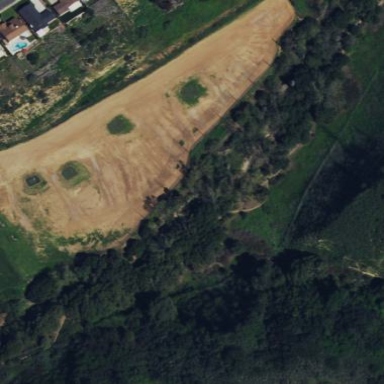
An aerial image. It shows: Grassy area designated as driving range for golf.